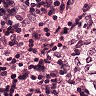
Metastatic tissue present: no